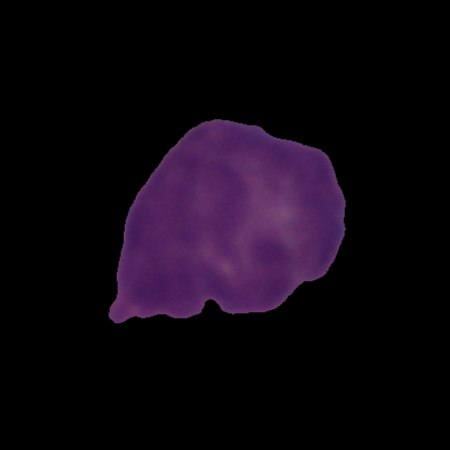
Label: cancer